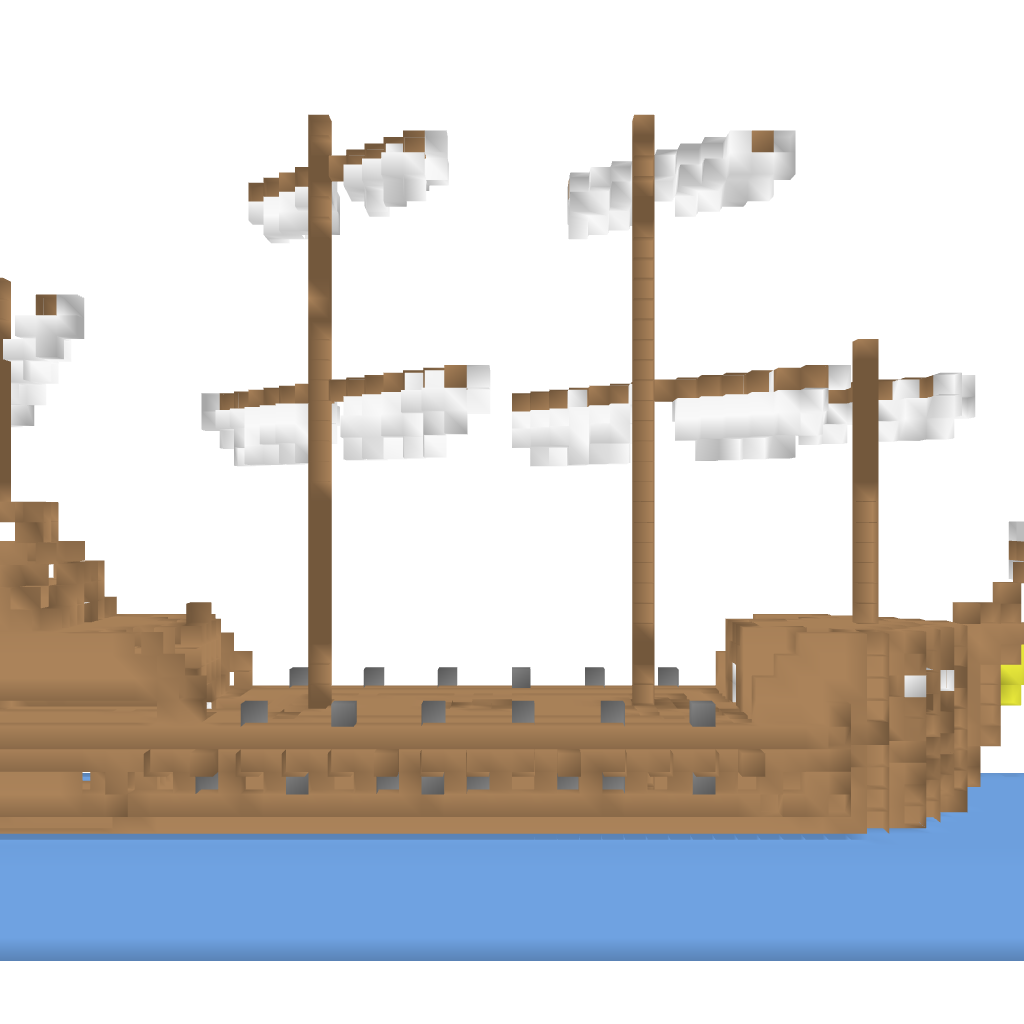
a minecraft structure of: Galleon bad low quality